Question: I am trying to display horizontal progress bar using 'Asynctask' but it is not working for me. It is not display percent progress amount.
here i put my xml and activity file and screen shot file.

> layout xml
'''
<RelativeLayout
xmlns:android="http://schemas.android.com/apk/res/android"
android:id="@+id/progresslayout"
android:layout_width="fill_parent"
android:layout_height="fill_parent"
>
<ImageView
android:id="@+id/imagepeakmedia"
android:layout_width="wrap_content"
android:layout_height="wrap_content"
android:adjustViewBounds="true"
android:layout_alignParentTop="true"
android:layout_centerHorizontal="true"
android:layout_centerVertical="true"
android:src="@drawable/peakmedialogo"
android:layout_marginTop="100sp"
/>
<TextView
android:id="@+id/text"
android:layout_width="wrap_content"
android:layout_height="wrap_content"
android:layout_below="@+id/imagepeakmedia"
android:layout_centerHorizontal="true"
android:textSize="25sp"
android:text="" />
<TextView
android:id="@+id/textpercentage"
android:layout_width="wrap_content"
android:layout_height="wrap_content"
android:layout_below="@+id/imagepeakmedia"
android:layout_toRightOf="@+id/text"
android:layout_centerHorizontal="true"
android:textSize="25sp"
android:layout_marginLeft="5sp"
android:text="%" />
<ProgressBar
android:id="@+id/progressBar"
android:layout_width="fill_parent"
android:layout_height="wrap_content"
android:layout_below="@+id/text"
style="?android:attr/progressBarStyleHorizontal"
/>
</RelativeLayout>
'''
> TestActivity.java
'''
public class TestActivity extends Activity {
ProgressDialog progressdialog;
RelativeLayout progresslayout;
ProgressBar progressbar;
TextView textprogressbar;
TextView textpercentage;
TextView textdownload;
boolean progress=true;
/** Called when the activity is first created. */
@Override
public void onCreate(Bundle savedInstanceState) {
super.onCreate(savedInstanceState);
setContentView(R.layout.activity_progress);
progressbar=(ProgressBar)findViewById(R.id.progressBar);
textprogressbar=(TextView)findViewById(R.id.text);
textpercentage=(TextView)findViewById(R.id.textpercentage);
textdownload=(TextView)findViewById(R.id.textdownload);
new FirstDownloadFileFromURL().execute("http://pr83.webofficeserver.info/img/thumbnails/video/iPhone5.mp4");
}
public class FirstDownloadFileFromURL extends AsyncTask<String, String, String>
{
@SuppressWarnings("deprecation")
@Override
protected void onPreExecute()
{
// some work
}
@Override
protected String doInBackground(String... f_url)
{
try
{
BufferedOutputStream out = null;
String originalurl=f_url[0];
Uri cu = Uri.parse(originalurl);
File f2= new File("" + cu);
String filename=f2.getName();
Log.i("DownloadFile", "DownloadURL:" +originalurl.replaceAll(" ", "%20"));
Log.i("DownloadFile", "filename: " + filename);
String root = Environment.getExternalStorageDirectory().getAbsolutePath();
new File(root + "/montorwerbung").mkdirs();
File SmartAR = new File(root + "/montorwerbung", "");
SmartAR.mkdirs();
File outputFile = new File(SmartAR, filename);
FileOutputStream fos = new FileOutputStream(outputFile);
String url1 = originalurl;
HttpURLConnection conn = (HttpURLConnection) new URL(url1)
.openConnection();
conn.setDoInput(true);
conn.connect();
int lenghtOfFile = conn.getContentLength();
final InputStream in = new BufferedInputStream(conn.getInputStream(), 1024); // buffer size
// 1KB
out = new BufferedOutputStream(fos, 1024);
int b;
int a=0;
long total = 0;
while ((b = in.read()) != -1)
{
total += b;
publishProgress(""+(int)((total*100)/lenghtOfFile));
out.write(b);
}
out.close();
conn.disconnect();
} catch (final MalformedURLException e) {
showError("Error : MalformedURLException " + e);
e.printStackTrace();
} catch (final IOException e) {
showError("Error : IOException " + e);
e.printStackTrace();
}
catch (final Exception e) {
showError("Error : Please Check Your Wifi connection " + e);
}
return null;
}
@Override
protected void onProgressUpdate(String... progress) {
Log.d("ANDRO_ASYNC",progress[0]);
progressbar.setProgress(Integer.parseInt(progress[0]));
}
@SuppressWarnings("deprecation")
@Override
protected void onPostExecute(String file_url)
{
// some work
}
}
public void showError(final String err)
{
runOnUiThread(new Runnable()
{
public void run()
{
}
});
}
}
'''
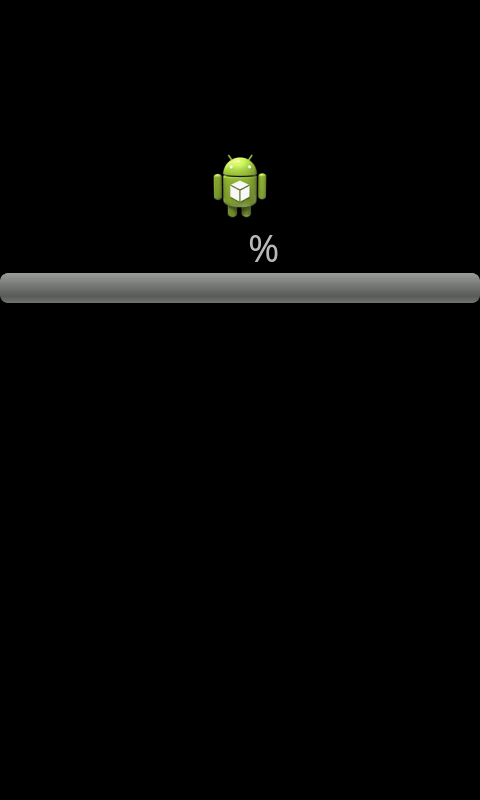
Answer: You need to implement 'onProgressUpdate(....)' for that.
'''
@Override
protected void onProgressUpdate(String... progress) {
Log.d("ANDRO_ASYNC",progress[0]);
mProgressDialog.setProgress(Integer.parseInt(progress[0]));
}
'''
and used it in your 'doInBackground(..)' by calling 'publishProgress(...)' like so.
'''
while ((count = input.read(data)) != -1) {
total += count;
publishProgress(""+(int)((total*100)/lenghtOfFile));
output.write(data, 0, count);
}
'''